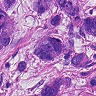
Metastatic tissue present: yes